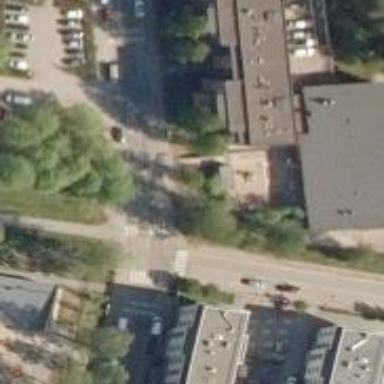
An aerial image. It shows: Marked road crossing with pedestrian island.